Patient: sex M, age 48
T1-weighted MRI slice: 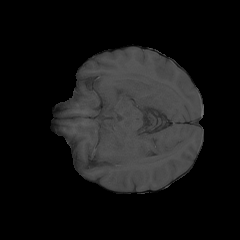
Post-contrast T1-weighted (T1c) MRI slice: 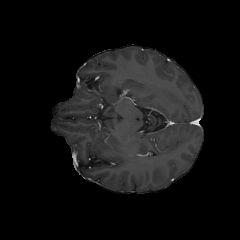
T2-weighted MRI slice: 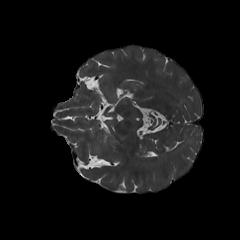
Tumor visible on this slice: no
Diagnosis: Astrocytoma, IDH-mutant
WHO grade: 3